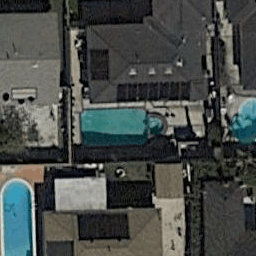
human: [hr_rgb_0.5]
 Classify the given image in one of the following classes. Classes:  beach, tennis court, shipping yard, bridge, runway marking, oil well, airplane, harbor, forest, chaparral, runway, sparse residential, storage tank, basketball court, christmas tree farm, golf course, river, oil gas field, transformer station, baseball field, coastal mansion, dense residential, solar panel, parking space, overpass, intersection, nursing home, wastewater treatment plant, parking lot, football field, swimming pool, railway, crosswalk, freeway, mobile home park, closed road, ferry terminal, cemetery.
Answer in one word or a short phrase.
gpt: swimming pool